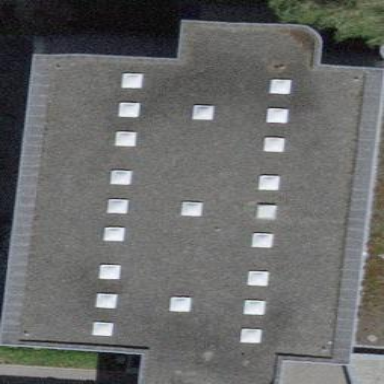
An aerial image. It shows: School building.